Question: I need help automatically changing cells containing a certain value whenever a specific cell on same row changes value.

E.g whenever a cell in B column changes = change TRUE to FALSE on that specific row.
---
---
---
My VBA knowledge is pretty much nonexistent and Im certainly a beginner.
Im fairly sure that Worksheet.Change is what Im looking for and I've been trying out some code I've found here on SO, such as:
'''
Private Sub Worksheet_Change(ByVal Target As Range)
If Intersect(Target, Target.Parent.Range("B:B")) Is Nothing Then Exit Sub
For Each x In Target
Cells(x.Row, 3).Value = "False"
Next
End Sub
'''
I know though that this doesn't replace specific values in whatever column the cells are.
I've been trying out silly things like:
'''
Private Sub Worksheet_Change(ByVal Target As Range)
If Intersect(Target, Target.Parent.Range("B:B")) Is Nothing Then Exit Sub
For Each x In Target
If Cells(x.Row, x.Column).Value = "TRUE" Then Value = "FALSE"
Next
End Sub
'''
But of course it doesnt work.
Think you could point me out a direction of what I should be researching?
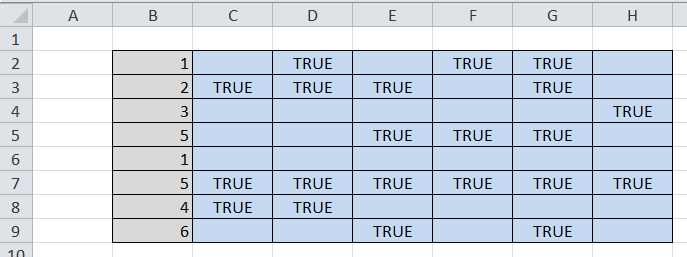
Answer: Replace the 'change' event sub on the sheet where you have your data with the code below. I think that should do the trick
'''
Private Sub Worksheet_Change(ByVal Target As Range)
Dim oRng As Range
Dim oCell As Range
' Check if change was in column B
If Intersect(Target, Target.Parent.Range("B:B")) Is Nothing Then Exit Sub
' Turn off events so that when we make a change on the sheet, this event is not triggered again
Application.EnableEvents = False
' Set the range to include all column in Target row
Set oRng = Target.Parent.Range("C" & Target.Row & ":" & Target.Parent.Cells(Target.Row, Target.Parent.UsedRange.Columns.Count).Address)
' Loop through all cells to change the value
For Each oCell In oRng
If Trim(LCase(oCell.Value)) = "true" Then
oCell.Value = "FALSE"
End If
Next
' Enable events again
Application.EnableEvents = True
End Sub
'''